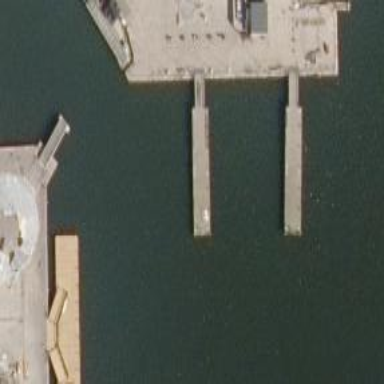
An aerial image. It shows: Ferry terminal.